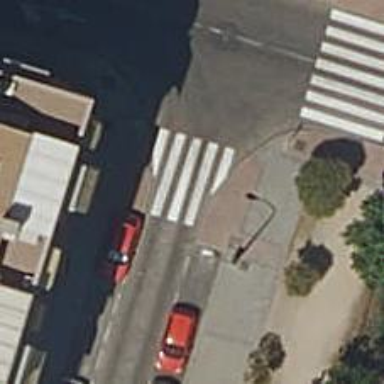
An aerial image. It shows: Marked crossing on the road.